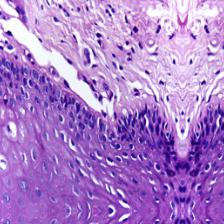
Diagnosis: Normal